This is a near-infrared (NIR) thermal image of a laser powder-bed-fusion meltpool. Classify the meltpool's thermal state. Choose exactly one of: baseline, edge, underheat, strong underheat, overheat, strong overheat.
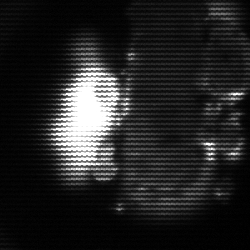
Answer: strong underheat